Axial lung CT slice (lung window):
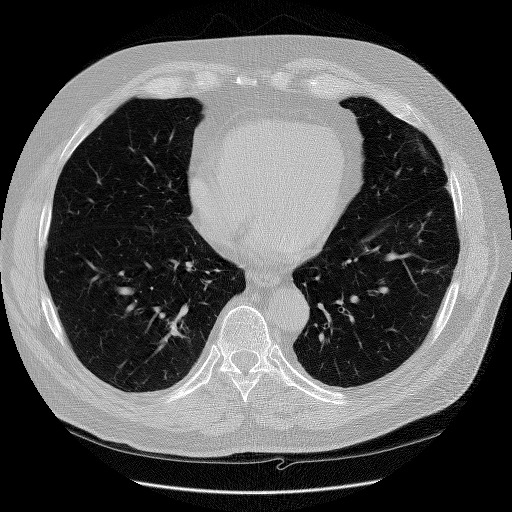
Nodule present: no